Field crop: tomato
Growth stage: 1
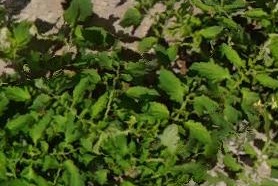
Species: tomato